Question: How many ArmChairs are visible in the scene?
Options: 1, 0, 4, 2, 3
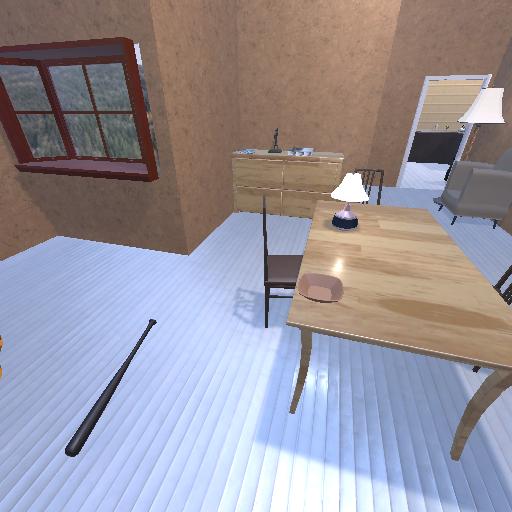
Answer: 1